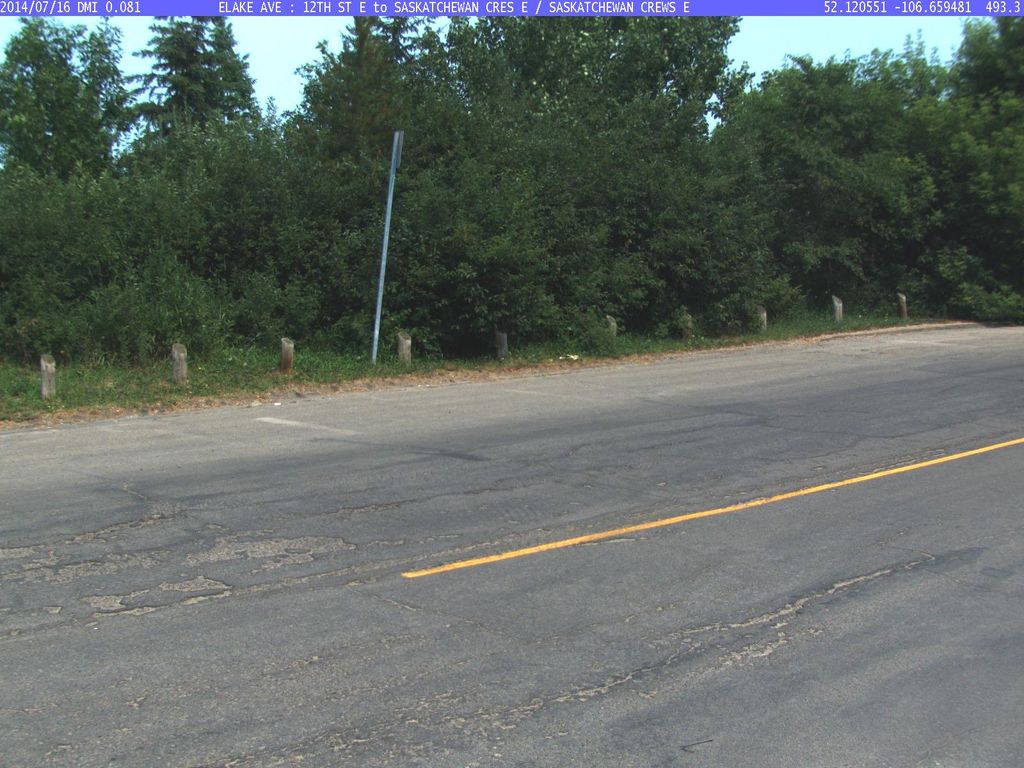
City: saskatoon